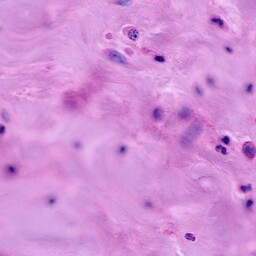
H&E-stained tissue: Breast